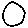
Label: circle